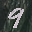
Label: 9